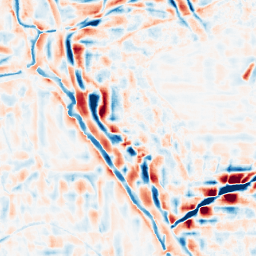
Category: wavelet
Decomposition family: wavelet_reverse_biorthogonal
Decomposition parameters: wavelet: rbio4.4
level: 4
Upsampling method: linear_exact
Upsampling parameters: scale: 8
Upsampling scale: 8